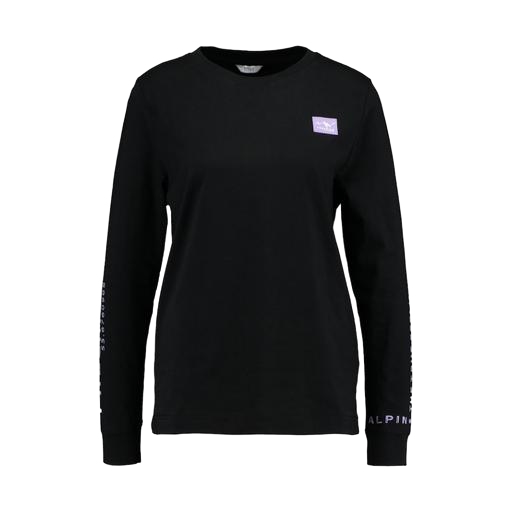
longsleeve t-shirt, long-sleeve tee, black women's long sleeve t-shirt, white background